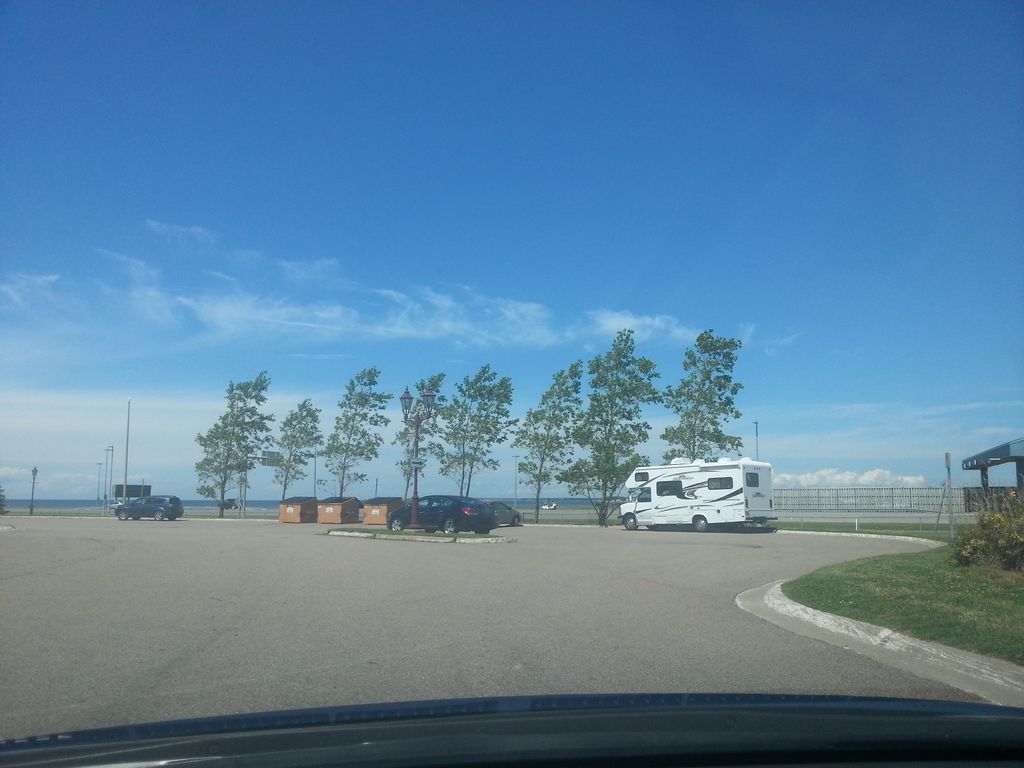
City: charlottetown